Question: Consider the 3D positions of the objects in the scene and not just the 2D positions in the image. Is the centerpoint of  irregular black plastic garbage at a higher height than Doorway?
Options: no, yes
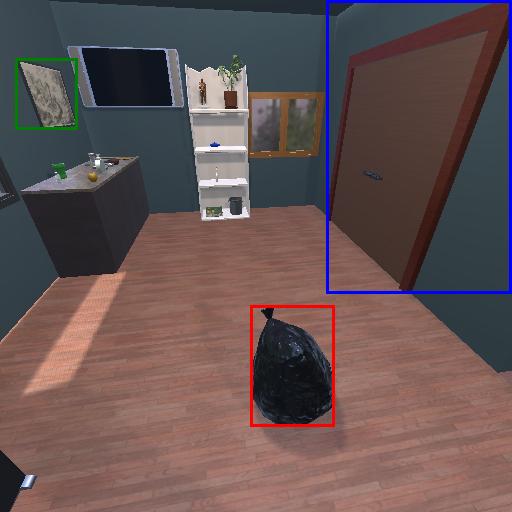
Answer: no